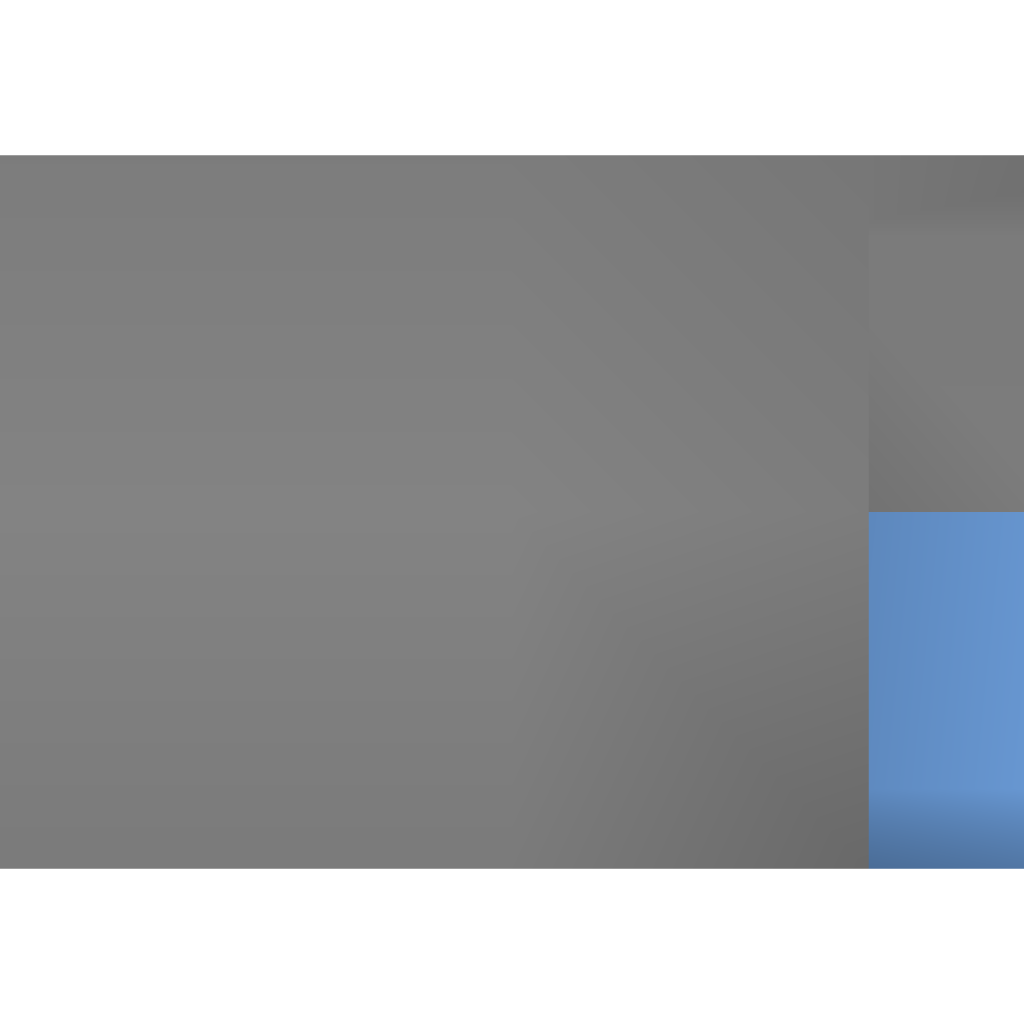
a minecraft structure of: Firework machine! bad low quality